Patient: sex F, age 43
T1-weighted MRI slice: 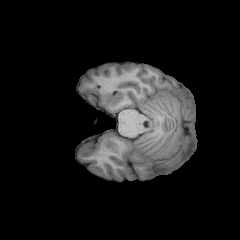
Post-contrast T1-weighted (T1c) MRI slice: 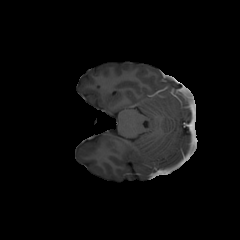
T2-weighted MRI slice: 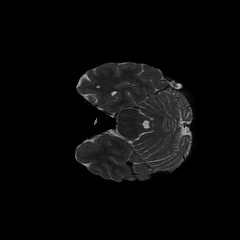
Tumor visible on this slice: no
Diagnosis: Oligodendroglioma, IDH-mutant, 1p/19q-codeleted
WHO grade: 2